Question: Please don't judge me I'm just learning Swift.
Recently I installed MetalPetal framework and I followed the instructions:
> <URL>
But I get error because of MTIContext. Maybe I have to declare something more of MetalPetal?

'''
import UIKit
import MetalPetal
import CoreGraphics
class ViewController: UIViewController {
@IBOutlet weak var image1: UIImageView!
override func viewDidLoad() {
super.viewDidLoad()
weak var image: UIImage?
image = image1.image
var ciImage = CIImage(image: image!)
var cgImage1 = convertCIImageToCGImage(inputImage: ciImage!)
let imageFromCGImage = MTIImage(cgImage: cgImage1!)
let inputImage = imageFromCGImage
let filter = MTISaturationFilter()
filter.saturation = 1
filter.inputImage = inputImage
let outputImage = filter.outputImage
let context = MTIContext()
do {
try context.render(outputImage, to: pixelBuffer)
var image3: CIImage? = try context.makeCIImage(from: outputImage!)
//context.makeCIImage(from: image)
//context.makeCGImage(from: image)
} catch {
print(error)
}
// Do any additional setup after loading the view, typically from a nib.
}
override func didReceiveMemoryWarning() {
super.didReceiveMemoryWarning()
// Dispose of any resources that can be recreated.
}
func convertCIImageToCGImage(inputImage: CIImage) -> CGImage? {
let context = CIContext(options: nil)
if let cgImage = context.createCGImage(inputImage, from: inputImage.extent) {
return cgImage
}
return nil
}
}
'''
@YuAo
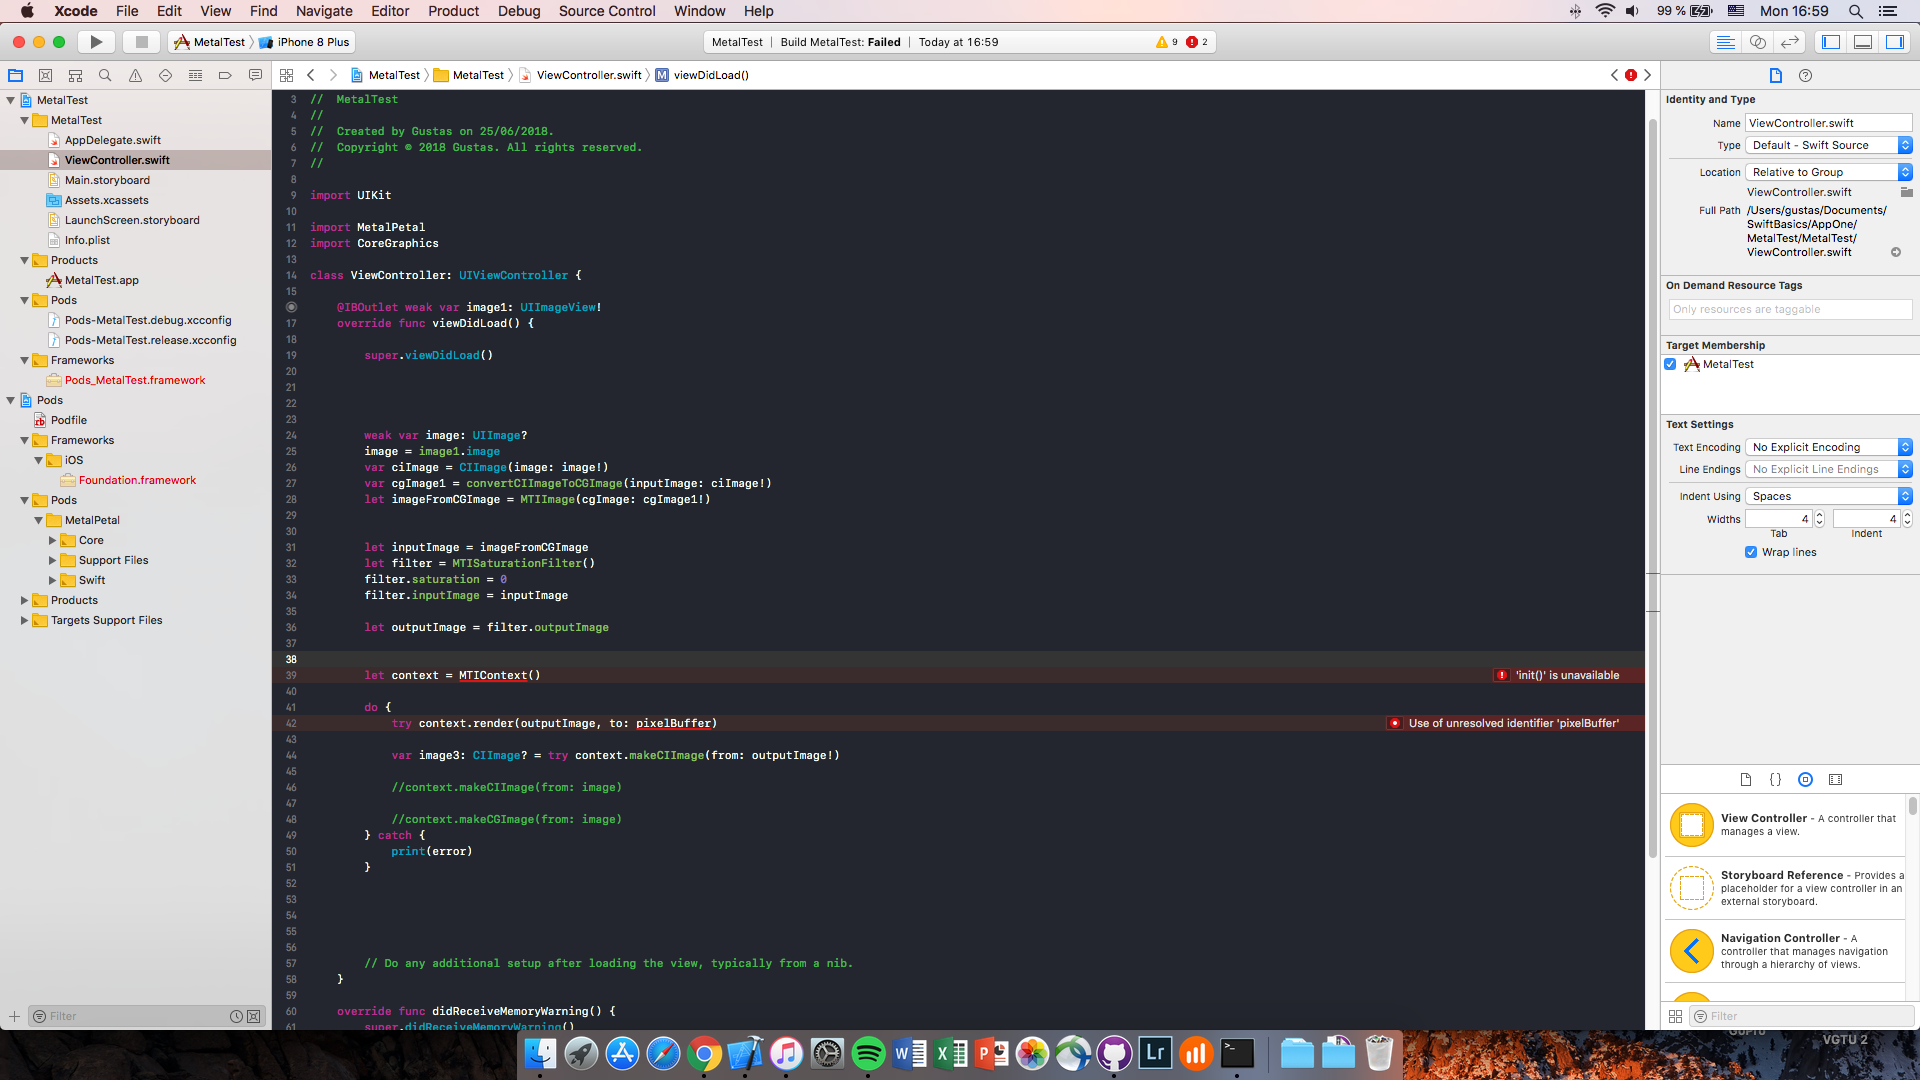
Answer: An UIImage is based on either underlying Quartz image (can be retrieved with cgImage) or an underlying Core Image (can be retrieved from UIImage with ciImage).
MTIImage offers constructors for both types.
A MTIContext must be initialized with a device that can be retrieved by calling MTLCreateSystemDefaultDevice().
A rendering to a pixel buffer is not needed. We can get the result by calling makeCGImage.
I've taken your source code above and slightly adapted it to the aforementioned points.
I also added a second UIImageView to see the result of the filtering. I also changed the saturation to 0 to see if the filter works
If GPU or shaders are involved it makes sense to test on a real device and not on the simulator.
The result looks like this:
<URL>
In the upper area you see the original jpg, in the lower area the filter is applied.
The simplified Swift code that produces this result looks like this:
'''
override func viewDidLoad() {
super.viewDidLoad()
guard let image = UIImage(named: "regensburg.jpg") else { return }
guard let cgImage = image.cgImage else { return }
imageView1.image = image
let filter = MTISaturationFilter()
filter.saturation = 0
filter.inputImage = MTIImage(cgImage: cgImage)
if let device = MTLCreateSystemDefaultDevice(),
let outputImage = filter.outputImage {
do {
let context = try MTIContext(device: device)
let filteredImage = try context.makeCGImage(from: outputImage)
imageView2.image = UIImage(cgImage: filteredImage)
} catch {
print(error)
}
}
}
'''